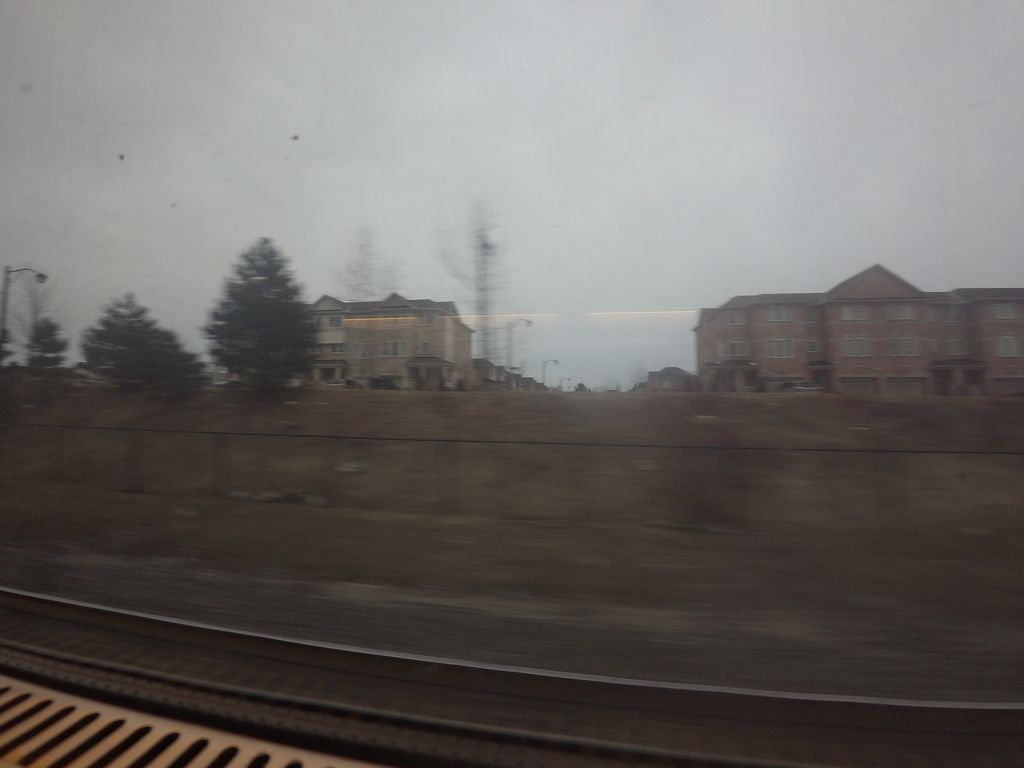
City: toronto